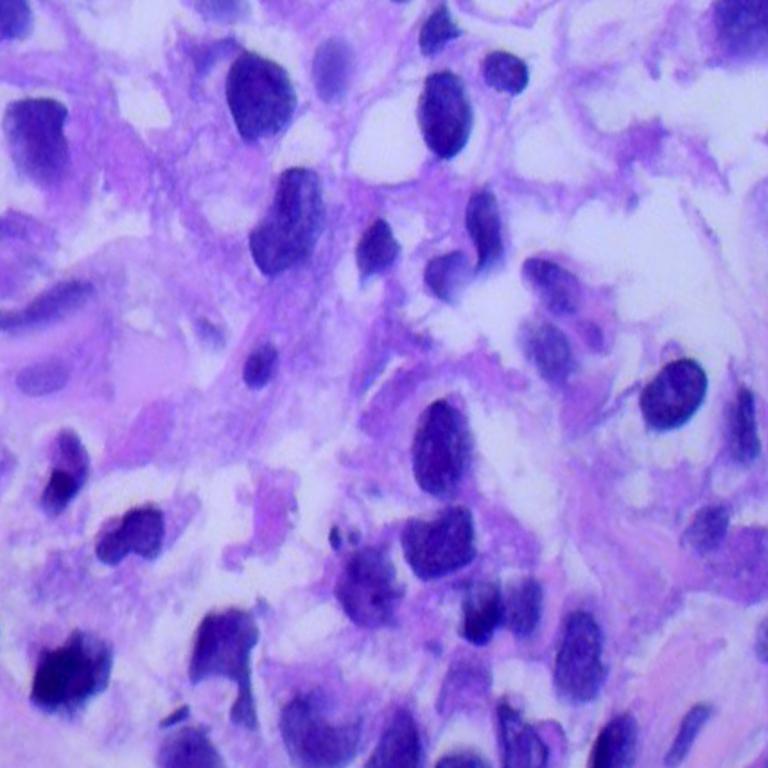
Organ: lung
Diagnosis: adenocarcinomas